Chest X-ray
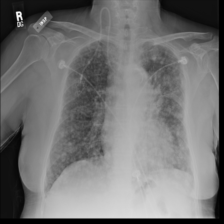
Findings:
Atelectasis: negative
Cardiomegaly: negative
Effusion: negative
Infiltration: negative
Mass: negative
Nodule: negative
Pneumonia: negative
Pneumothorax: negative
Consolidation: negative
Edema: negative
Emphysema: negative
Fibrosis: negative
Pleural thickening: negative
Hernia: negative